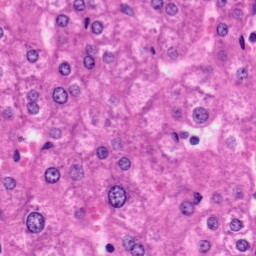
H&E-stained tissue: Liver